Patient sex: M
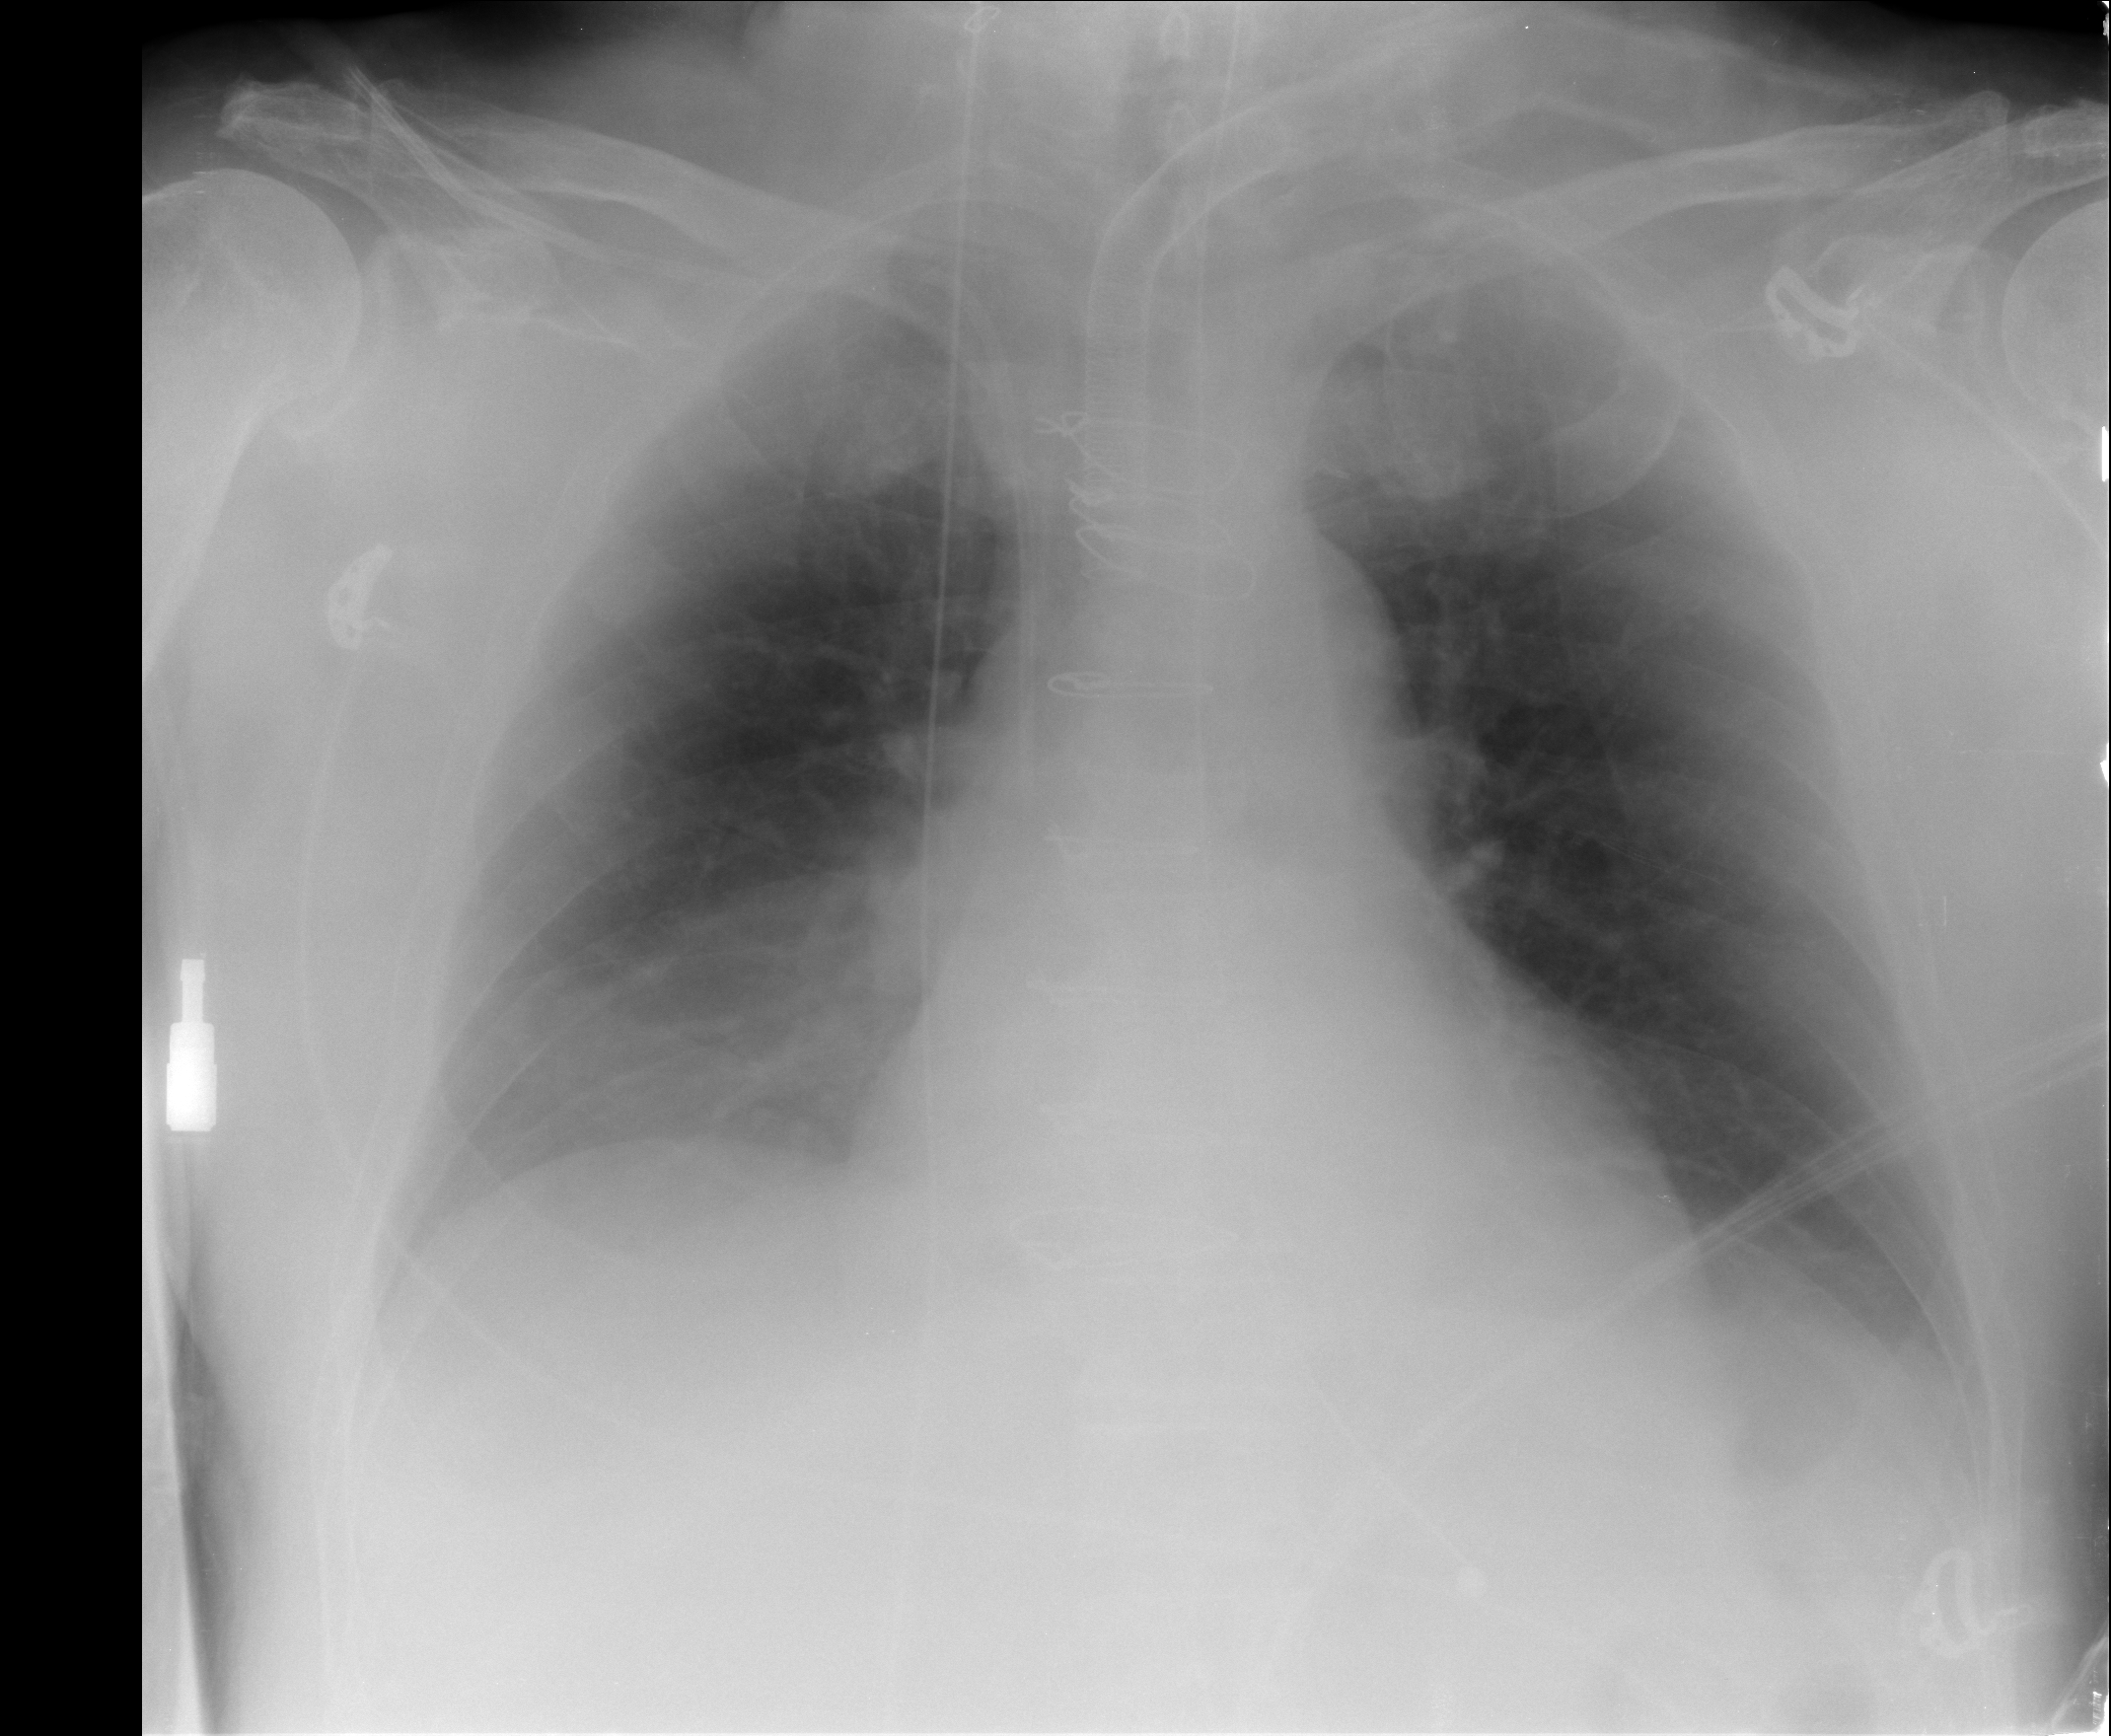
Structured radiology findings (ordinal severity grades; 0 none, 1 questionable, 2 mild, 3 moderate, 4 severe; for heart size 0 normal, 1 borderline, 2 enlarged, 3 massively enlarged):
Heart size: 2
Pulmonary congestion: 2
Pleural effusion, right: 2
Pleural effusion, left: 2
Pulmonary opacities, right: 0
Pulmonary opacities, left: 0
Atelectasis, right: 2
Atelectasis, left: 2